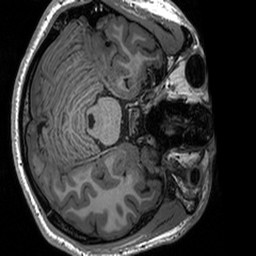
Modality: T1w
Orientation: axial
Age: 20
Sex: male
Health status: healthy
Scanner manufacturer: siemens
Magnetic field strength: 3 T
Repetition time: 2.3 s
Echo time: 0.00298 s